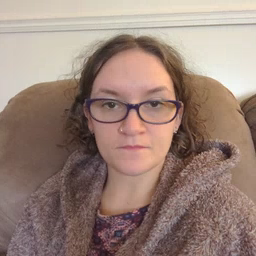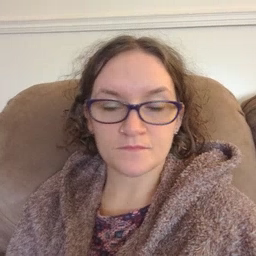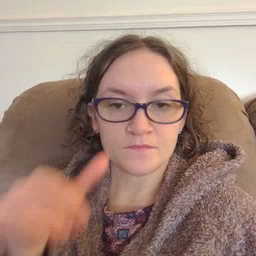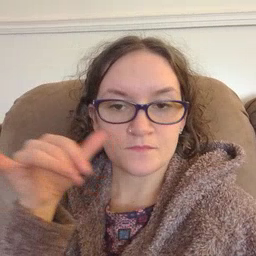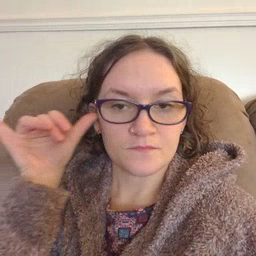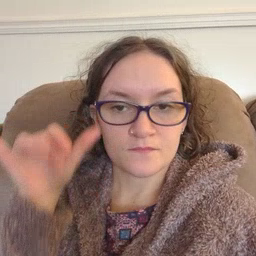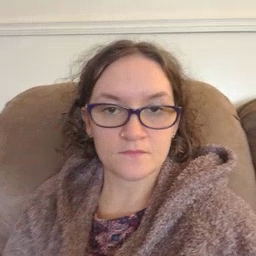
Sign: yesterday